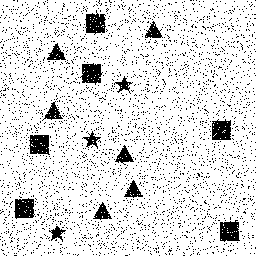
Squares: 6
Triangles: 6
Stars: 3
Total shapes: 15